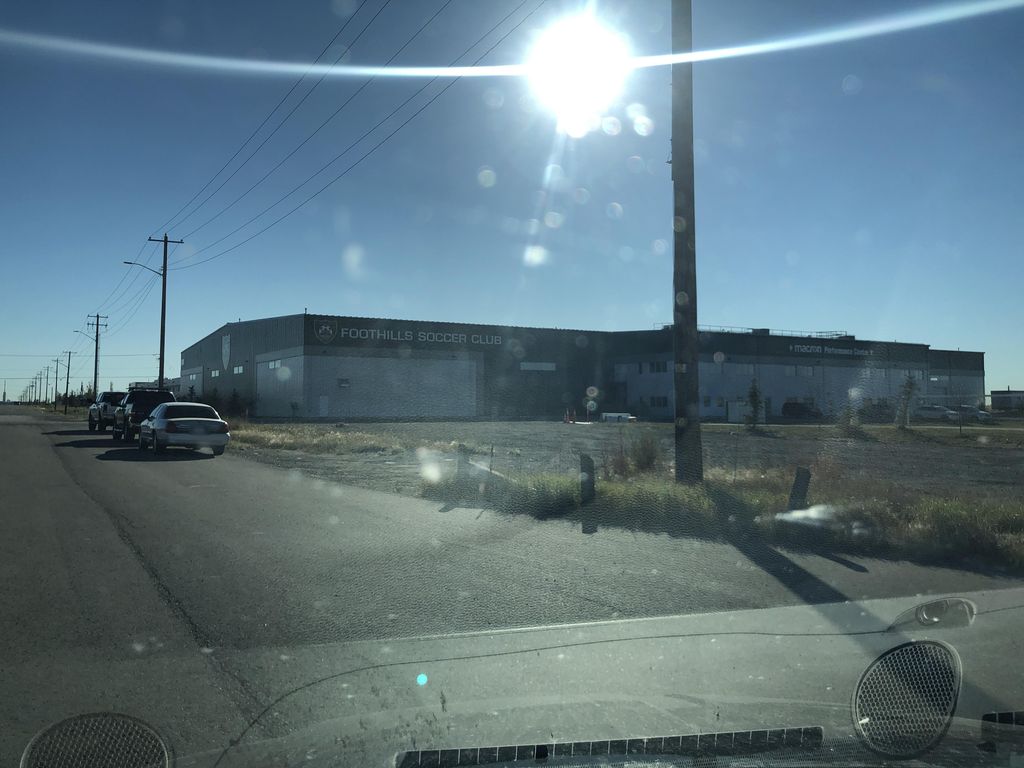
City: calgary